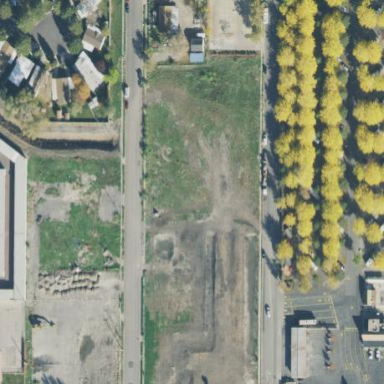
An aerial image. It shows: Brownfield site.